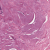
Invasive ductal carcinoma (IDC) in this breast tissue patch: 0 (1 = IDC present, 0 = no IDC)